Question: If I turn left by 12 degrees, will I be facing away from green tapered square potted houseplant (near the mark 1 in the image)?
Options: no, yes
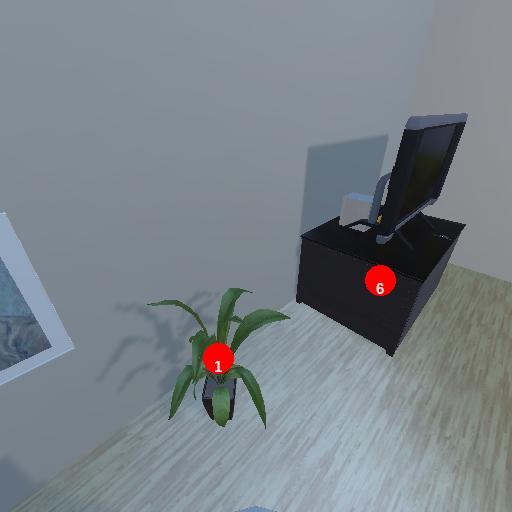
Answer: no